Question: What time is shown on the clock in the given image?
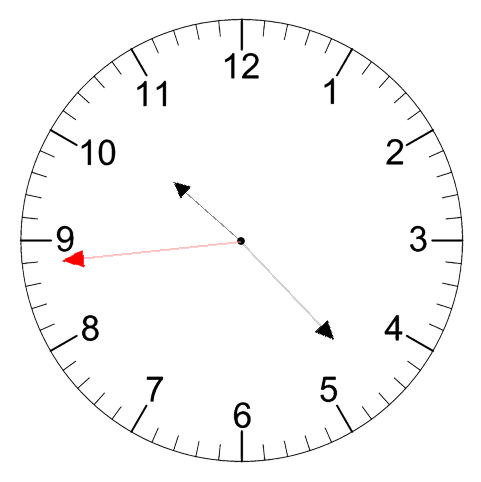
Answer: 10:22:44